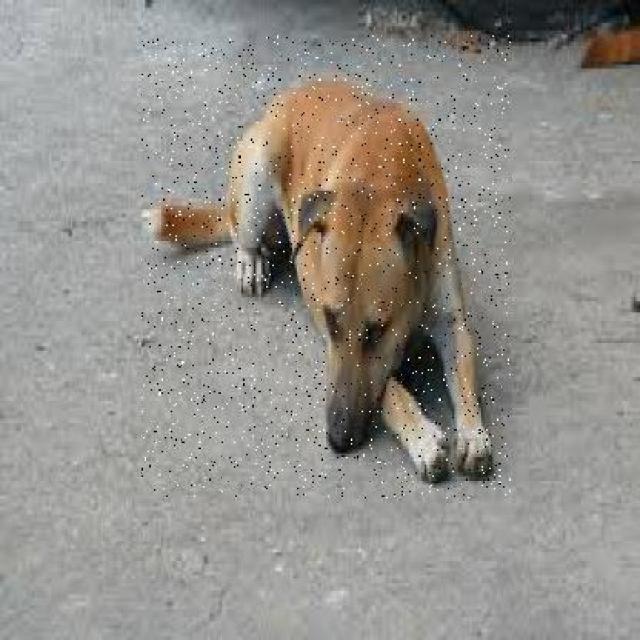
Healthy canine skin — no visible lesions, inflammation, or abnormalities. The skin and coat appear normal.